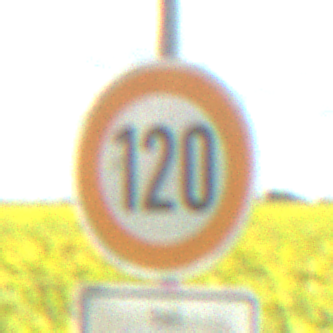
Verkehrszeichen: Geschwindigkeit120
Zusatzzeichen unten: BeiNaesse
Umgebung: Outdoor, RoadRail
Tageszeit: Midday
Wetter: PartlyCloudy
Licht: Natural
Jahreszeit: NotSpecified
Kontrast: HighContrast